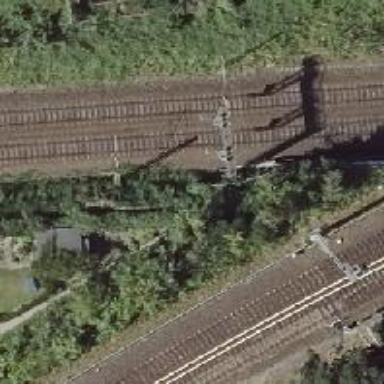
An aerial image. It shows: Railway signal.